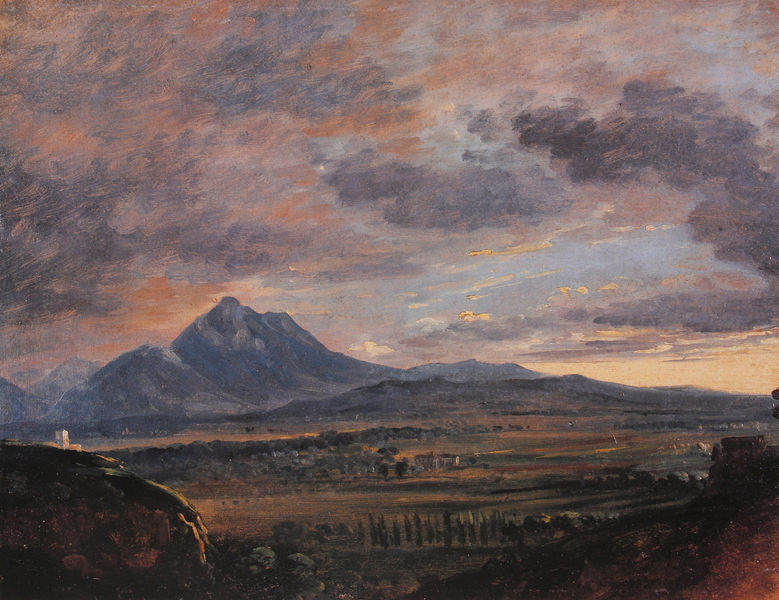
Titel: Der Untersberg, von Salzburg aus gesehen
Künstler: Johann Georg von Dillis
Institution: Privatbesitz
Schlagwörter: baum, berg, blau, felsen, gemälde, himmel, schatten, wasser, weiß, wolken, aquarell, bäume, grün, landschaft, ocker, see, stadt, abend, braun, grau, hell, hintergrund, licht, nacht, orange, pastell, schwarz, strasse, zeichnung, ausblick, blick, gebäude, haus, rot, schnee, weg, wiese, wolke, beige, hochformat, malerei, weit, dämmerung, ebene, feld, felder, ferne, horizont, häuser, hügel, natur, pappeln, sonnenaufgang, weite, kirche, sonne, wiesen, land, rosa, tal, turm, zypressen, ort, berge, fels, gebirge, gipfel, hang, dorf, dächer, allee, sonnenuntergang, tag, violett, landschaftsmalerei, weis, amerika, sturm, untergang, wetter, duktus, stimmung, abendrot, abendstimmung, ortschaft, sonnenstrahl, burg, bayern, vulkan, fern, abendhimmel, stich, topografie, morgenrot, müde, sonenuntergang, hänge, röte, miniatur, heroisch, gewölk, abendlicht, dillis, tiefebene, dtich, olken, landschaftsgemälde, gute, wolge, spät, bend, rche, himmel w